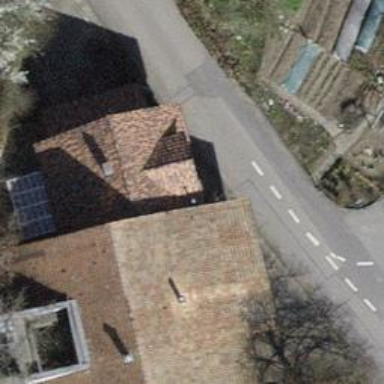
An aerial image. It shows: Building with tiled roof.